Field crop: tomato
Growth stage: 2
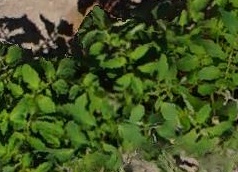
Species: tomato